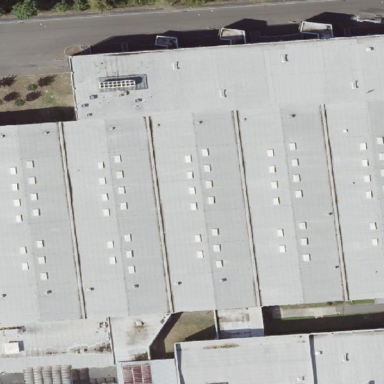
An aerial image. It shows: Retail building with flat roof. It functions as wholesale shop.